Question: I have a sequence diagram in screenshot below but I have 2 little questions:
Question 1: The pages follow sequence until user gets on 'Penalty Marks Information' page, there they decide if they want to 'enable penalty marks' of 'disable penalty marks'. If enabled then they go to the 'Penalty Marks for Each Answer' page, but if they want to disable then they just go straight to the 'Assessment Completed' page. My question is that is the diagram below correct when trying to match this or does it need to be implemented in a different way in the diagram.
Question 2: After each page is subbmitted it does it's own insert into a database table, how can also include in diagram that it does an insert into db as well? Can somebody please show an example on how to do this between just two pages so I can see how it is done?
Screenshot of sequence diagram:

Thank you
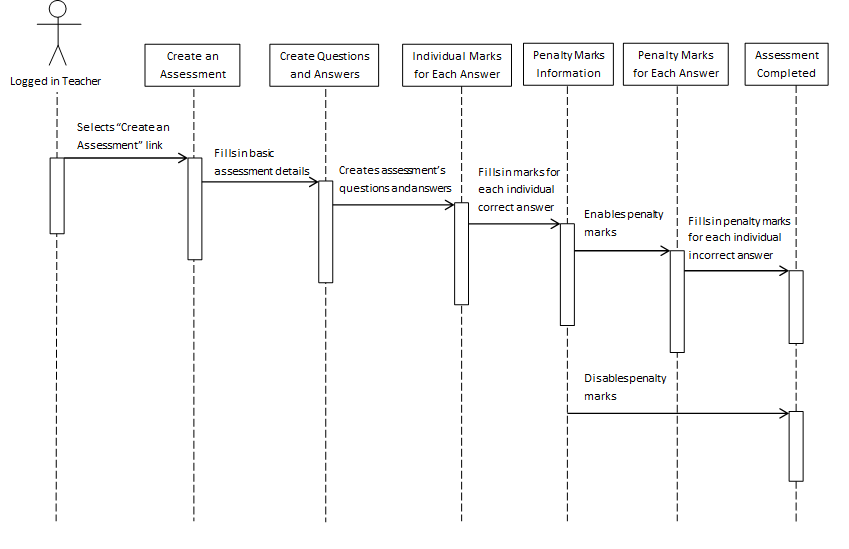
Answer: The sequence diagram does not seem to follow the general approach. From the <URL>: a sequence diagram
> depicts the objects and classes involved in the scenario and the
sequence of messages exchanged between the objects needed to carry out
the functionality of the scenario
So the "swimlanes" should not be labelled with activities like "create an assessment", but with objects in the solution. Which objects you show depends on the system design; in an MVC application, you'd show "assessment controller" talking to an "assessment" model object, which might talk to a database to store and retrieve assessments.
The messages are sent between actors/objects in the system. So, the logged-in teacher sends a message "create" to the assessment controller; the assessment controller validates the message and creates a new "assessment" model object, which in turn might send a "persist" message to the database.
There are, of course, other ways of using sequence diagrams - it depends on the level of granularity you are using. You could simply model the domain entities (teacher, assessment, question, answer etc.) and explore how they send messages to each other to achieve the scenario, or you could model software components (browser, web server, script engine, database) - it depends on what you are trying to achieve.
A very simple version might be like this (I stopped after creating the answers, because I couldn't quite follow the requirement).

Apropos question 2: first you have to decide which component tells the database to save the assessment - this depends entirely on your software design. Once you've taken that decision, you draw a line from that component to the database, with a "save" message; the database responds with "success" or "fail".